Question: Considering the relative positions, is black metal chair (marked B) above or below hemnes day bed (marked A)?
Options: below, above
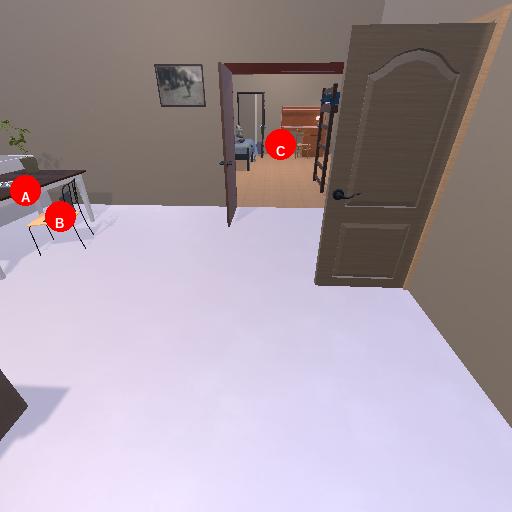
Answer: below